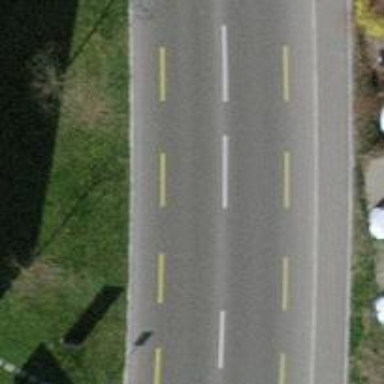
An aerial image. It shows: Tertiary road with asphalt surface. It has cycle lane on both sides.